Question: I am using MonoDroid to port the data-layer from my Window Mobile app to Android and iOS.
My data-layer is working and very well tested on SQL SERVER, SQL CE, and Windows SQLite.
I created class libraries for my projects in my Android Solution and imported all my code.
I created a new DbEngine Implementation to tweak the queries for SQLite on Mono.
When I insert into tables via text like 'insert into [user] values ('xx', 'hello', null)' it works fine, and I can see the affectedRows > 0.
However, when I try inserting using a command and parameters, I get incorrect values in the GUID columns please see the screenshot.
'''
// Creating the parameter
public override DbParameter CreateParameter(string name, object value)
{
DbParameter result;
if (value is byte[])
{
var length = (value as Array).Length;
result = new SqliteParameter(name, DbType.Binary, length) { Value = value};
}
else if (value is string && ((string)value).Length > 4000)
{
var length = ((string)value).Length;
result = new SqliteParameter(name, DbType.String, length) { Value = value };
}
else if (value is Guid)
{
result = new SqliteParameter(name, DbType.Guid) { Value = value }; // up to here, I can see that the GUID has the right value and the SQLiteParameter is created properly.
}
else
{
result = new SqliteParameter(name, value);
}
return result;
}
'''
This is how the rows are inserted when passed as parameters

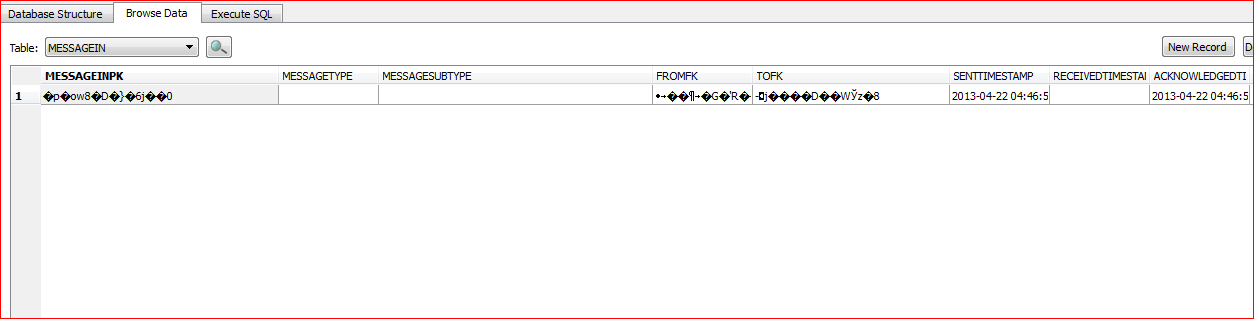
Answer: After a long struggle, it appeared that 'GUID' parameters are not supported on 'Mono.Data.SQLite'.
All I needed to fix the issue was in my code when I create the parameter I check if it is 'GUID', I create a parameter of type 'string' like the following:
'''
result = new SqliteParameter(name, value.ToString());
'''
This works fine and stores the values properly and works for querying the database as well.
It was very frustrating, especially when Xamarin team tells me it is a Unicode issue :(
Hope it helps somebody else.